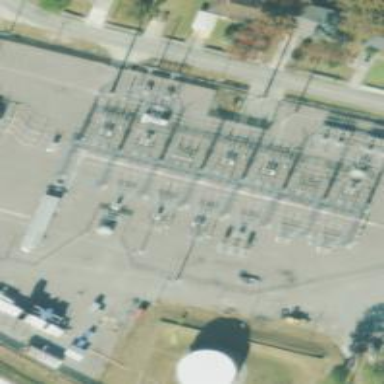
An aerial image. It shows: Switch for power supply.